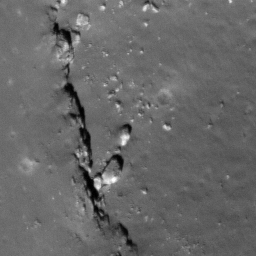
Pit: Copernicus LB3
Host crater: Copernicus
Host type: impact_melt
Lunar coordinates: latitude 10.095, longitude 339.923